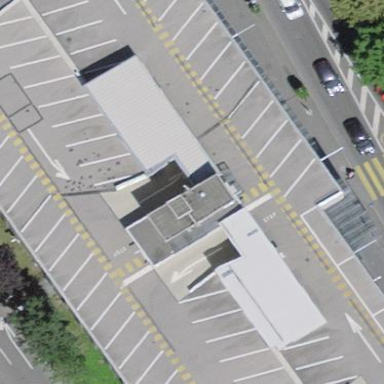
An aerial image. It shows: Multi-storey parking building.